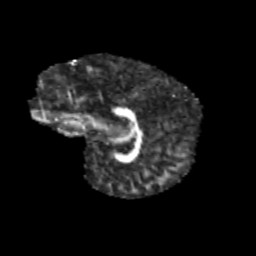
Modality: FA
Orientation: sagittal
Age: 11
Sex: female
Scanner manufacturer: siemens
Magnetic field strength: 3 T
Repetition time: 3.8 s
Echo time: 0.07 s